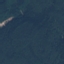
Land use / land cover class: Forest